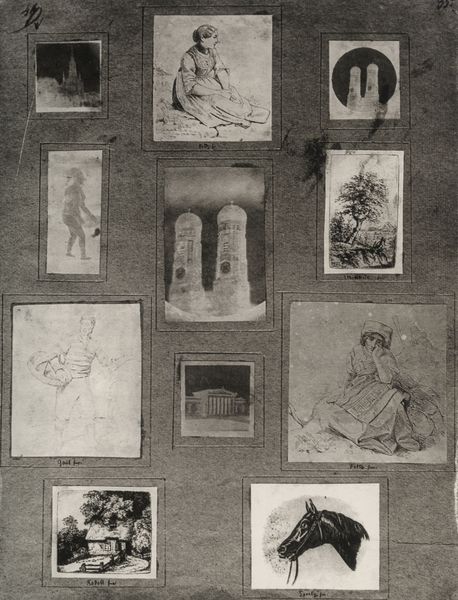
Titel: Frühe photographische Versuche auf einem originalen Tableau, München
Künstler: Steinheil und Kobell
Standort: Köln
Institution: Agfa Photo-Historama
Schlagwörter: baum, mann, nackt, weiß, menschen, sitzen, frau, grau, kleid, schwarz, säulen, zeichnung, gebäude, haus, wand, architektur, faru, mensch, rahmen, hütte, kirche, kind, traurig, pferd, turm, bilder, fotos, papier, bauernhof, kuppel, häuschen, korb, collage, tor, foto, verkäufer, motiv, türme, münchen, palast, schwarz-weiß, seite, studien, negativ, tempel, sammlung, skizzen, orte, frauenkirche, zeichnungen, archiv, ansichten, prjekt, atlas, feldherrenhalle, warburg, kollektion, mustang, mapping